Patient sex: M
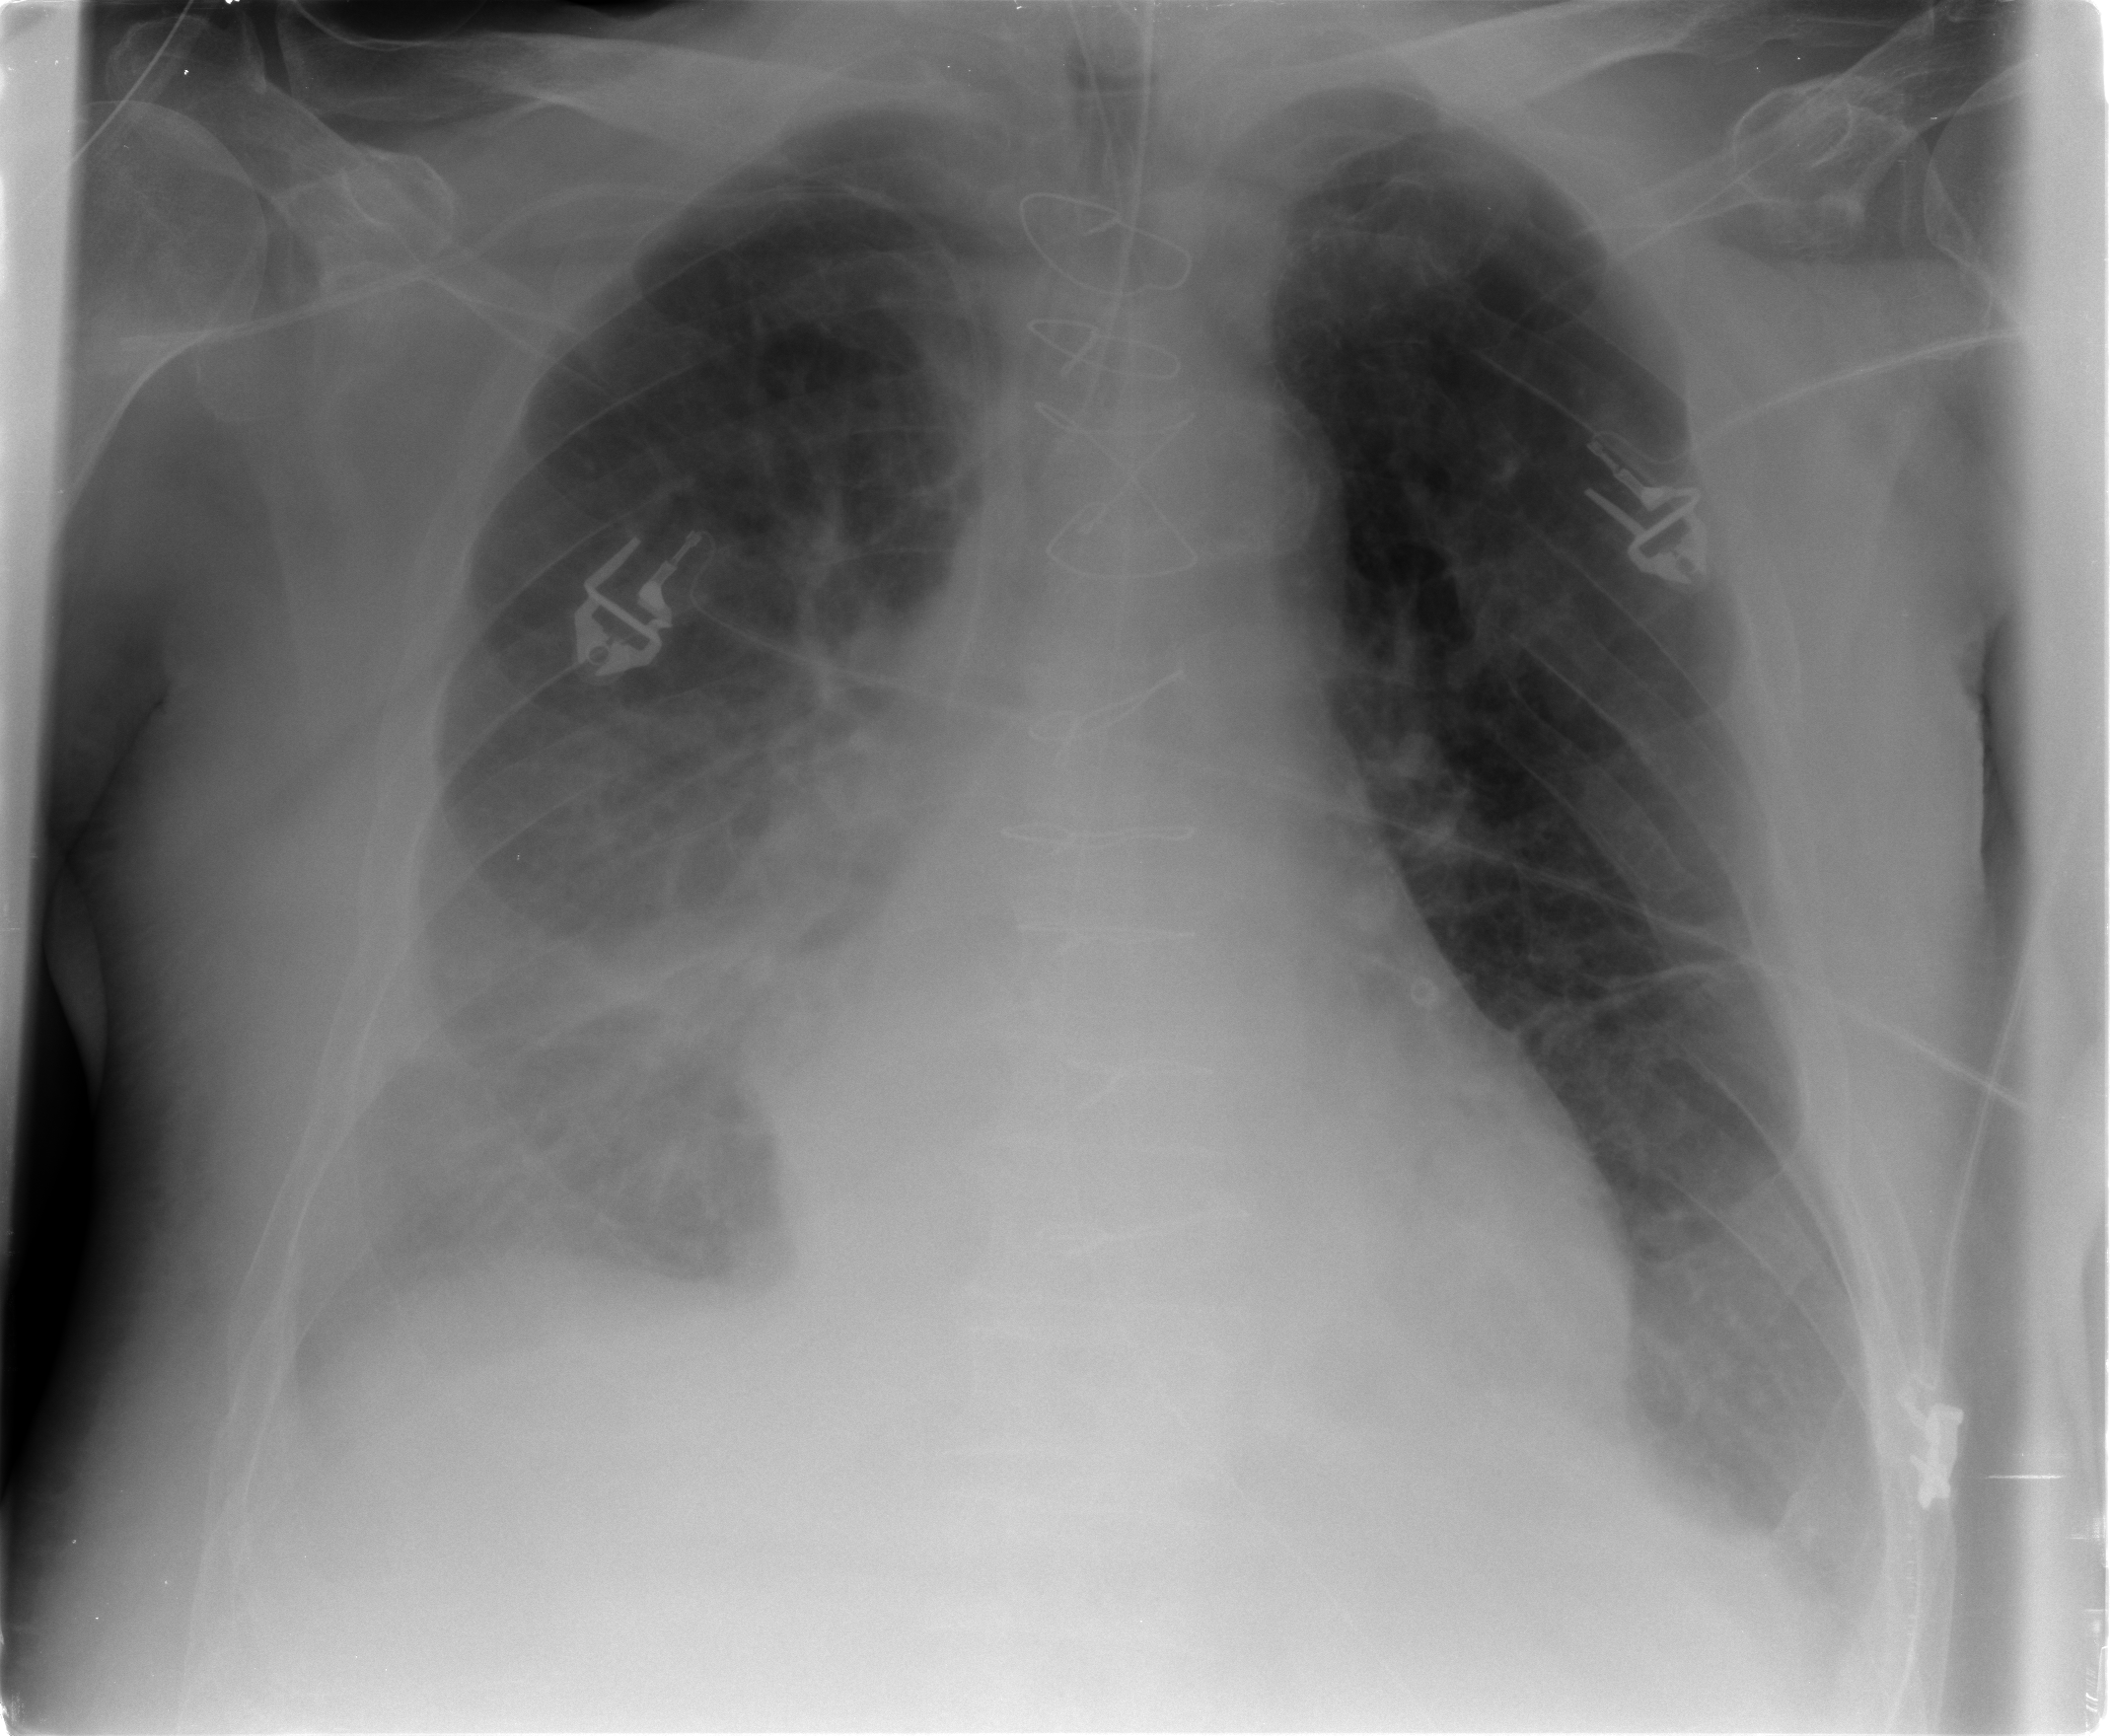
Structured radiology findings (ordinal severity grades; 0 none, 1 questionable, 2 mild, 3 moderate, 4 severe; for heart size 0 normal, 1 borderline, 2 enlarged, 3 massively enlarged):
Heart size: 0
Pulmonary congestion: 2
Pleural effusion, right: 2
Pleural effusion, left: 2
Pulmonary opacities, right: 2
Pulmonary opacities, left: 0
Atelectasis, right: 2
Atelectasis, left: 2